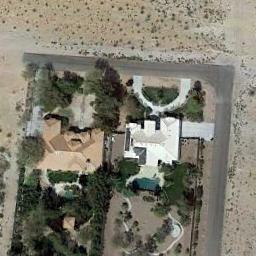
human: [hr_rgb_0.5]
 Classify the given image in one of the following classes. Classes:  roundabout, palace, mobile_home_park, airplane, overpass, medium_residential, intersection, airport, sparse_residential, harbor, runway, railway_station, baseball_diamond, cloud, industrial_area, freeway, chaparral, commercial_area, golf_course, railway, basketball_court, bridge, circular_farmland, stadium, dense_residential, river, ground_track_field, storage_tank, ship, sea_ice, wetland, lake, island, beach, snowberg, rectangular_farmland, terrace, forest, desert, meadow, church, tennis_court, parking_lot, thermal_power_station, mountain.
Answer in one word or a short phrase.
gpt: sparse_residential